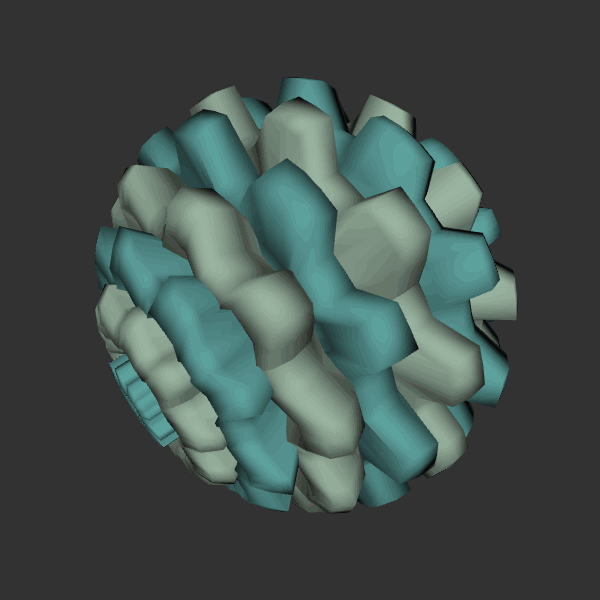
Background: dark